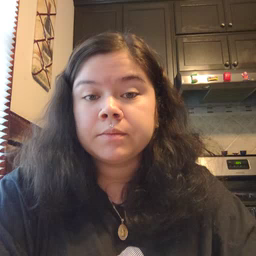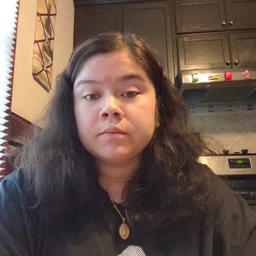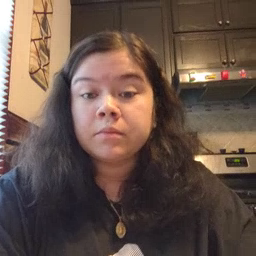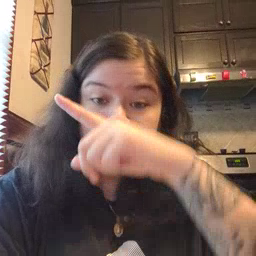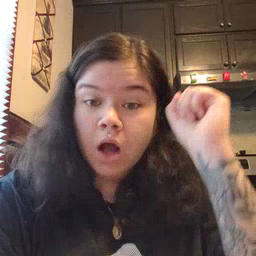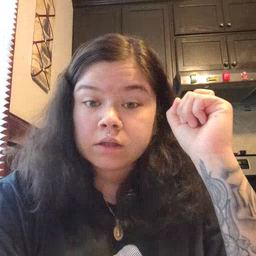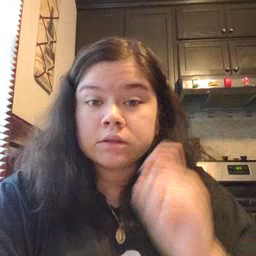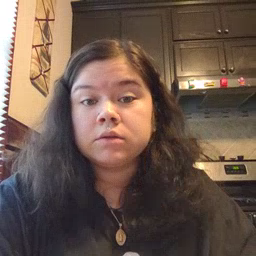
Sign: because